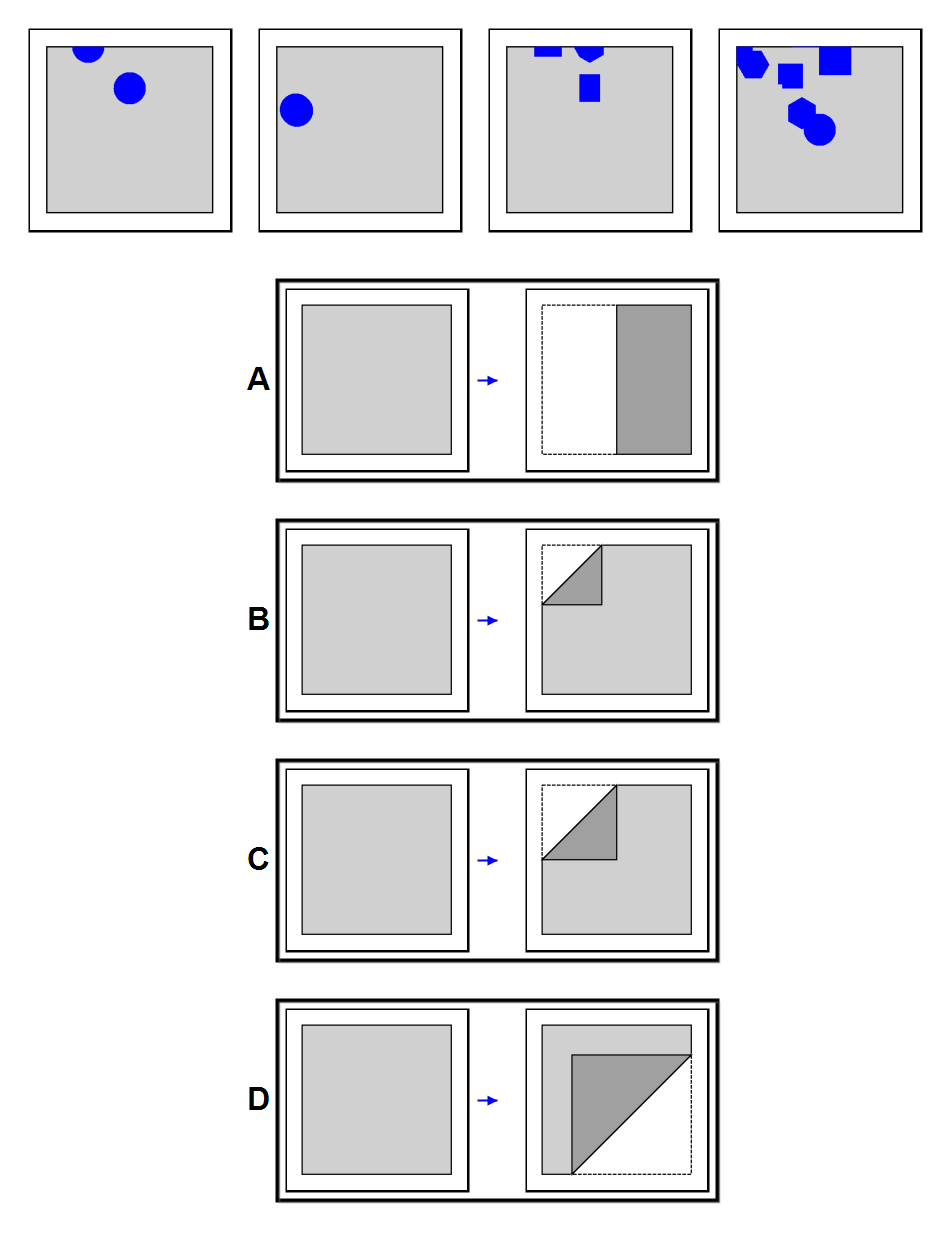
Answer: C